Question: I have my hibernate.cfg.xml congif file placed in PersistenceManager project as you see in the picture.

And I need programmatically to set the physical path to this configuration file in this getter to configure NHibernate (the line with cfg.Configure ):
'''
public class SessionService
{
private static ISessionFactory _sessionFactory = null;
public static ISessionFactory SessionFactory
{
get
{
if (_sessionFactory == null)
{
Configuration cfg = new Configuration();
string fullPath = (new SessionService()).GetType().Assembly.Location;
cfg.Configure(@"the working path to hibernate.cfg.xml");
//I will Add Mapping directives here
_sessionFactory = cfg.BuildSessionFactory();
}
return _sessionFactory;
}
}
}
'''
How can I do it safely just by typing the string "hibernate.cfg.xml" and letting the C# to generate the rest of the physical path?
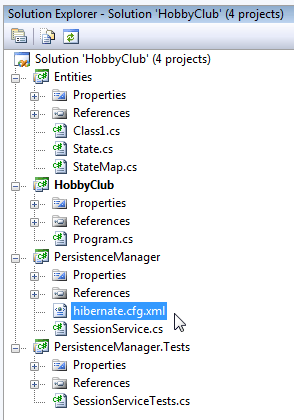
Answer: In the properties window for the file, set the "Copy to Output Directory" to "Copy if newer". It should then be found by the 'Configure' method without adding a path (just the filename).
To get the full path at runtime, you can try this:
'''
cfg.Configure(Path.Combine(Path.GetDirectoryName(Assembly.GetEntryAssembly().Location), @"hibernate.cfg.xml"));
'''